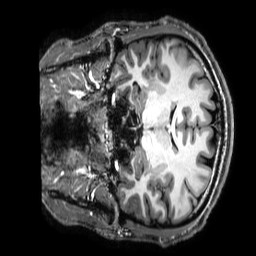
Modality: T1w
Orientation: coronal
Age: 28
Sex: male
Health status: healthy
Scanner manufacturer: philips
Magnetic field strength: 3 T
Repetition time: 0.009 s
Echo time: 0.003996 s